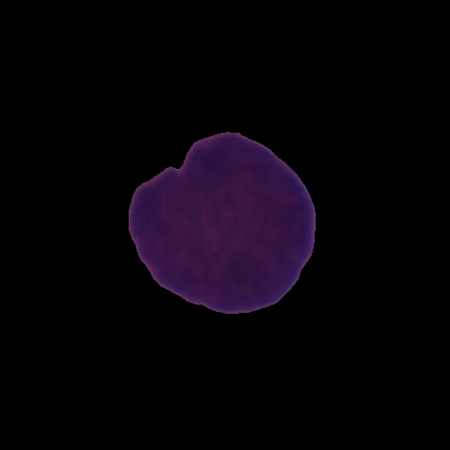
Label: cancer